Interaction volume radius: 5 \u00c5
Interaction volume height: 15 \u00c5
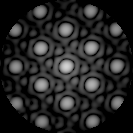
Disorder parameter: 0.02533